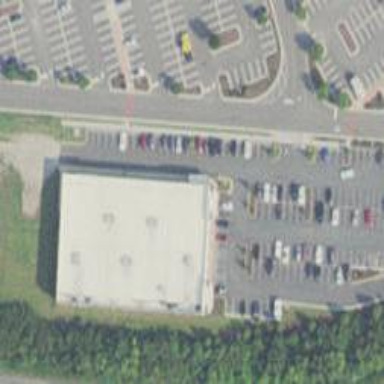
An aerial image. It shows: Fitness center located in leisure land.